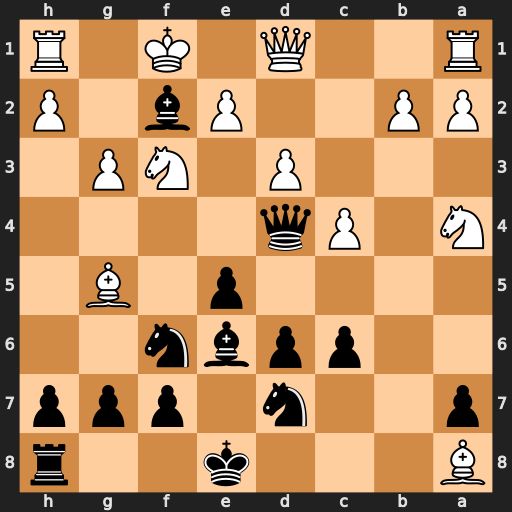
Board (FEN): B3k2r/p2n1ppp/2ppbn2/4p1B1/N1Pq4/3P1NP1/PP2Pb1P/R2Q1K1R
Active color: b
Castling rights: k
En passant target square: -
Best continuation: Bh3#